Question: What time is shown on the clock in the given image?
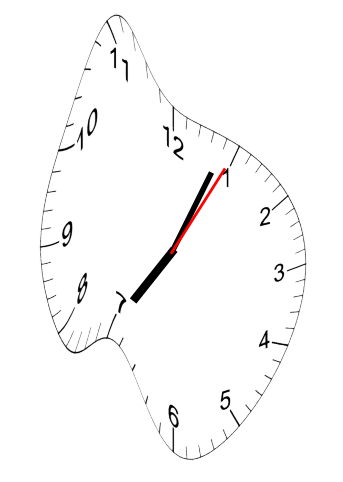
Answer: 07:04:05